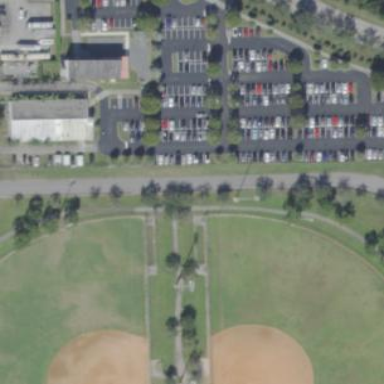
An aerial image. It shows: Baseball pitch enclosed by fence.